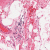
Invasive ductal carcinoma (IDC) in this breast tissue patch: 0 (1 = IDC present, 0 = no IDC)